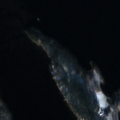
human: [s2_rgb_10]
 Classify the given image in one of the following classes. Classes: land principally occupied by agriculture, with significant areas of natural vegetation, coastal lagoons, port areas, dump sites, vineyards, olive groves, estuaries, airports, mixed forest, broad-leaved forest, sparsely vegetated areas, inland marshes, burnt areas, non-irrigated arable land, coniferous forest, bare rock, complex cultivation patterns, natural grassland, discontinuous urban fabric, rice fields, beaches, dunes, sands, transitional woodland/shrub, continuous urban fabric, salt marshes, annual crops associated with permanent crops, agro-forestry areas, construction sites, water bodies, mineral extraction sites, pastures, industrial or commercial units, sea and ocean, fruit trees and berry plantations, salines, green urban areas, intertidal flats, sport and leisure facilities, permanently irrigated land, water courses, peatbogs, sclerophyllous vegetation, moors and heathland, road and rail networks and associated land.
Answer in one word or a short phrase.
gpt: coniferous forest, mixed forest, water bodies